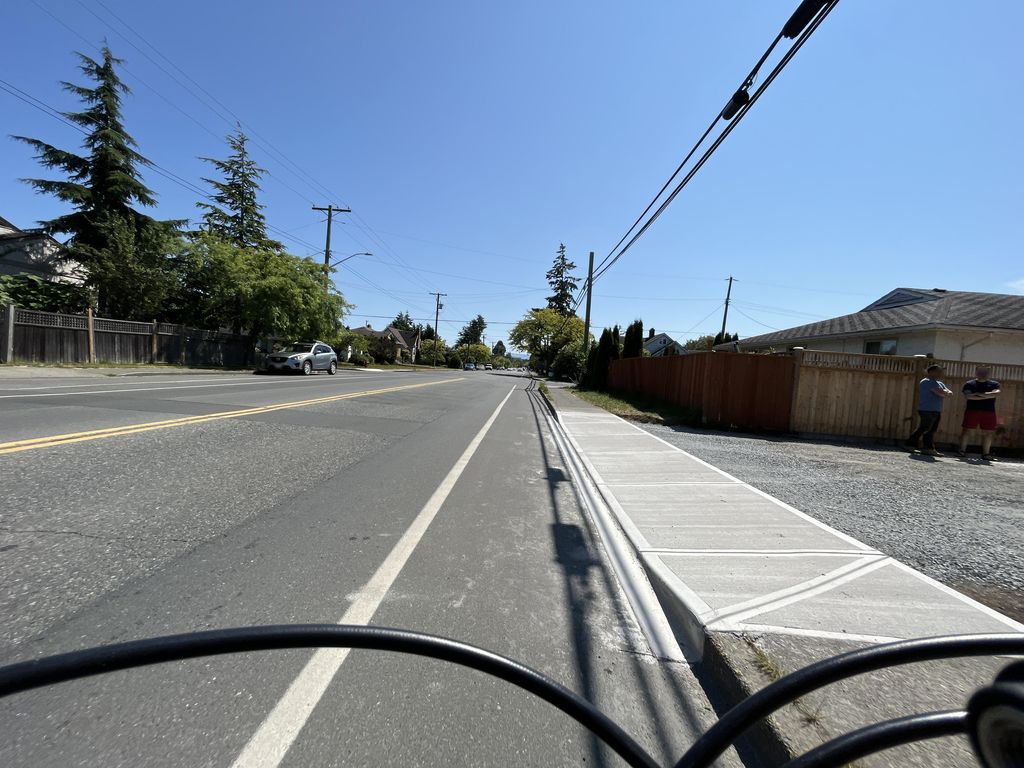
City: victoria